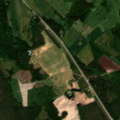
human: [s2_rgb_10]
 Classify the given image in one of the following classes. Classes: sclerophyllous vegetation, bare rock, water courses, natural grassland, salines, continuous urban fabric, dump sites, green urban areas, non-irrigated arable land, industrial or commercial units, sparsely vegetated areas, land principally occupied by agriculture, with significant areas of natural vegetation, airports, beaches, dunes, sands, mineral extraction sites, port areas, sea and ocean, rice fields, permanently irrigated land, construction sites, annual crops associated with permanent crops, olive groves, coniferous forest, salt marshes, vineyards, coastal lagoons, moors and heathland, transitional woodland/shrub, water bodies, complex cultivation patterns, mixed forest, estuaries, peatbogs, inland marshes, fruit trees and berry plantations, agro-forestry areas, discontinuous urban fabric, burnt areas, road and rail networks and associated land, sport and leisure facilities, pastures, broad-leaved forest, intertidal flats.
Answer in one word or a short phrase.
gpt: non-irrigated arable land, land principally occupied by agriculture, with significant areas of natural vegetation, coniferous forest, mixed forest